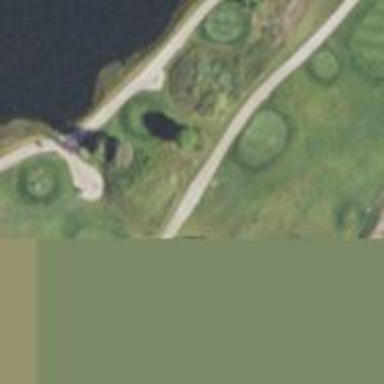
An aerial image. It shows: Path for both roads and golfers.